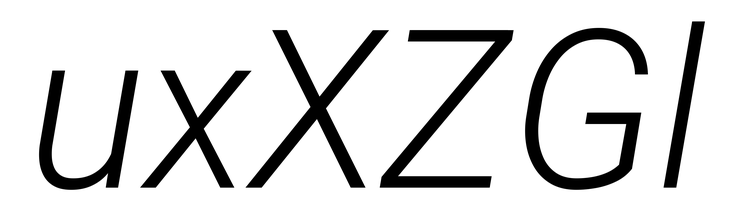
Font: Roboto-Italic_Light_Italic